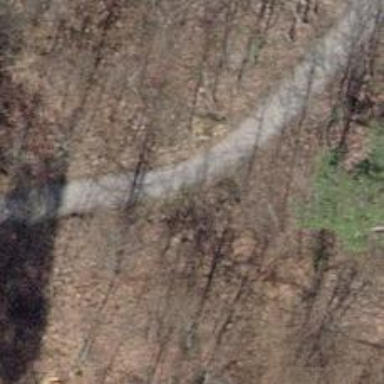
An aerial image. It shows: Path.